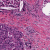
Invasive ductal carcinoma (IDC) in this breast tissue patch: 0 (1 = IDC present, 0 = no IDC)